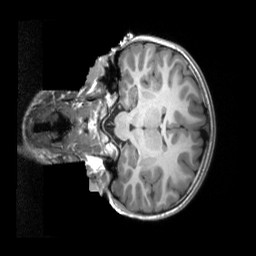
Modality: T1w
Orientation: coronal
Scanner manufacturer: siemens
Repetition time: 2.3 s
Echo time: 0.00229 s